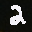
Label: 2